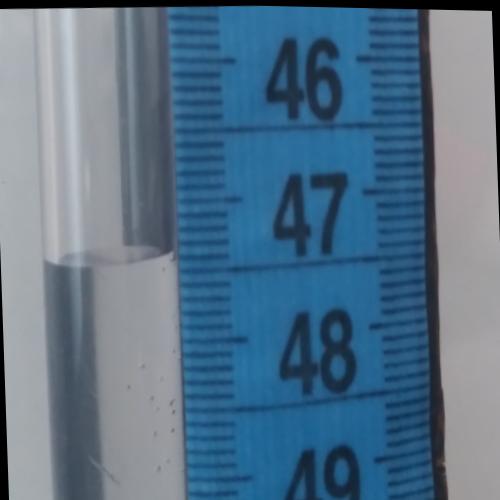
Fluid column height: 47.4 cm